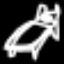
Label: bed